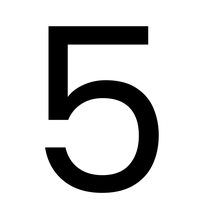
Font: Poppins-Regular